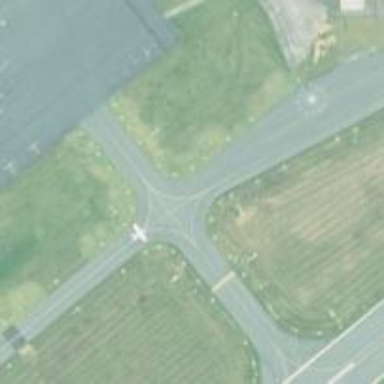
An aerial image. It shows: View of taxiway at the airport.